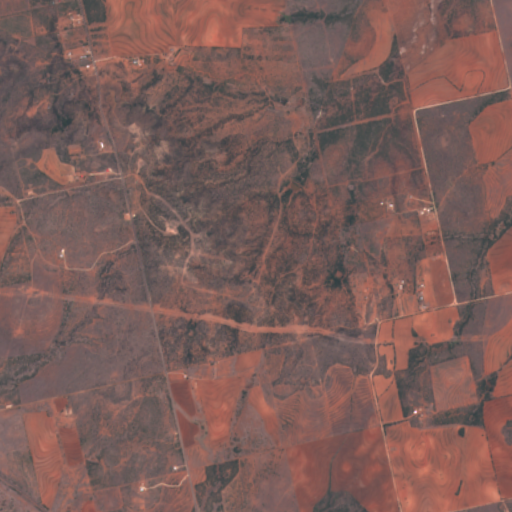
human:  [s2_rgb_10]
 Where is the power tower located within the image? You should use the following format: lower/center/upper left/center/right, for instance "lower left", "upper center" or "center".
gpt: The power tower is located in the lower left of the image.
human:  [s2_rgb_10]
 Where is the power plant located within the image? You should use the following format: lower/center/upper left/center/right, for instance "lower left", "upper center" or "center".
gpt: There is no power plant in the image.